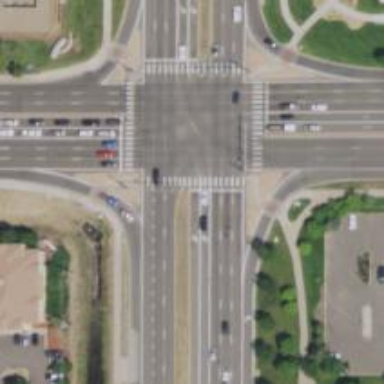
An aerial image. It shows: Zebra crossing on the road.